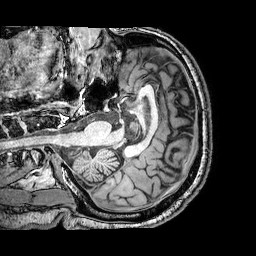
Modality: T1w
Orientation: axial
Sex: male
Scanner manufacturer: philips
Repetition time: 0.008151 s
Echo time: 0.00376 s